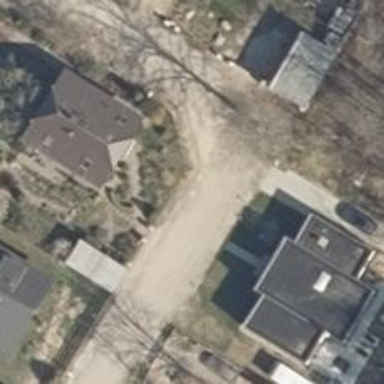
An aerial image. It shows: Residential road with sandy surface.